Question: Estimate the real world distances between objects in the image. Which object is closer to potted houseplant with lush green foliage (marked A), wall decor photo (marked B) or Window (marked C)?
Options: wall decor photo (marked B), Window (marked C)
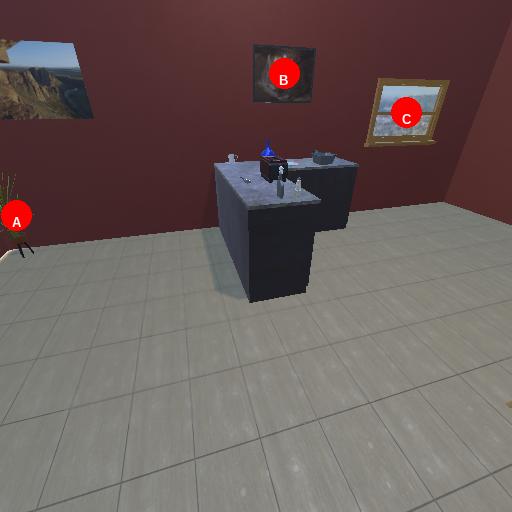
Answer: wall decor photo (marked B)